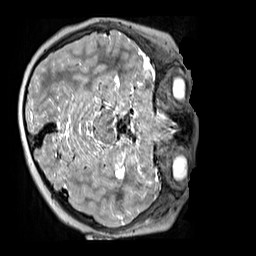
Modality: T2w
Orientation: axial
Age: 9
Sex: male
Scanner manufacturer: siemens
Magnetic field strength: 3 T
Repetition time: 3.2 s
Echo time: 0.408 s